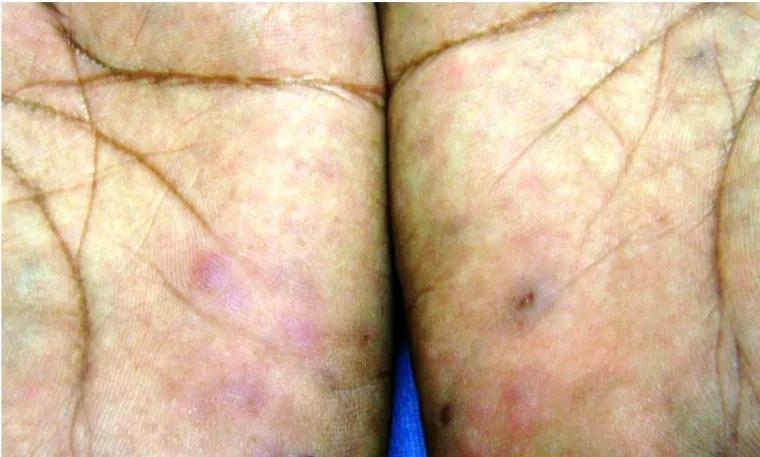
Morphology of cutaneous lesions. . Multiple tender dusky red-colored papules and plaques over. Both palms.
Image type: medical_photograph (skin_photograph)